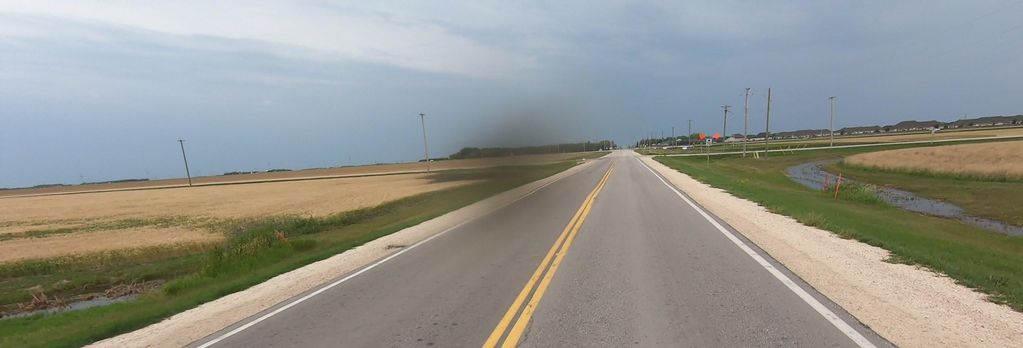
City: winnipeg